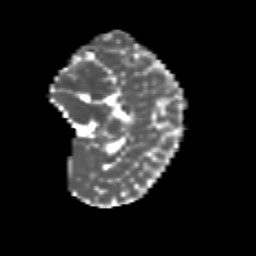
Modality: MD
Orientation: sagittal
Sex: female
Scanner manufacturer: siemens
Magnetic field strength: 3 T
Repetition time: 5 s
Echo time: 0.071 s